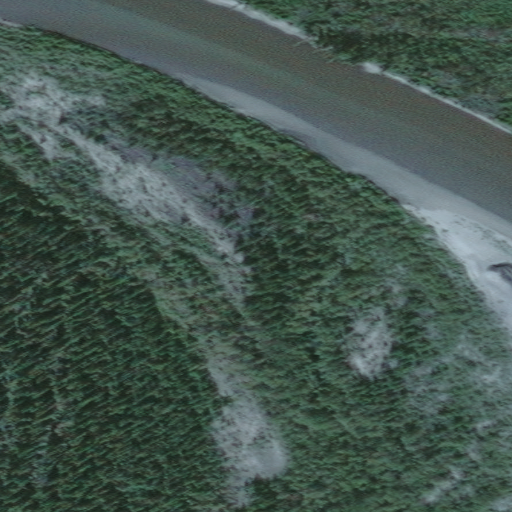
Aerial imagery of gap in Alaska named The Narrows containing only unknown